Interaction volume radius: 10 \u00c5
Interaction volume height: 40 \u00c5
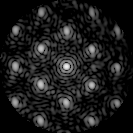
Disorder parameter: 0.3045